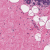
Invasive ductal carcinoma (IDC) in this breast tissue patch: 0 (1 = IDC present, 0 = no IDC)